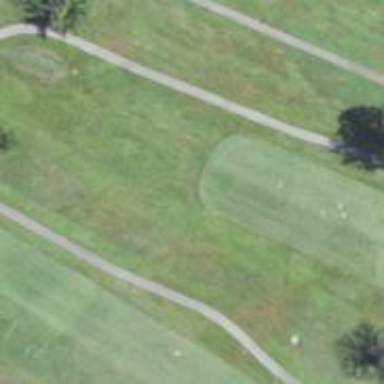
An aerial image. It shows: Golf fairway surrounded by grass.